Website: lowes
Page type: customer-info-address
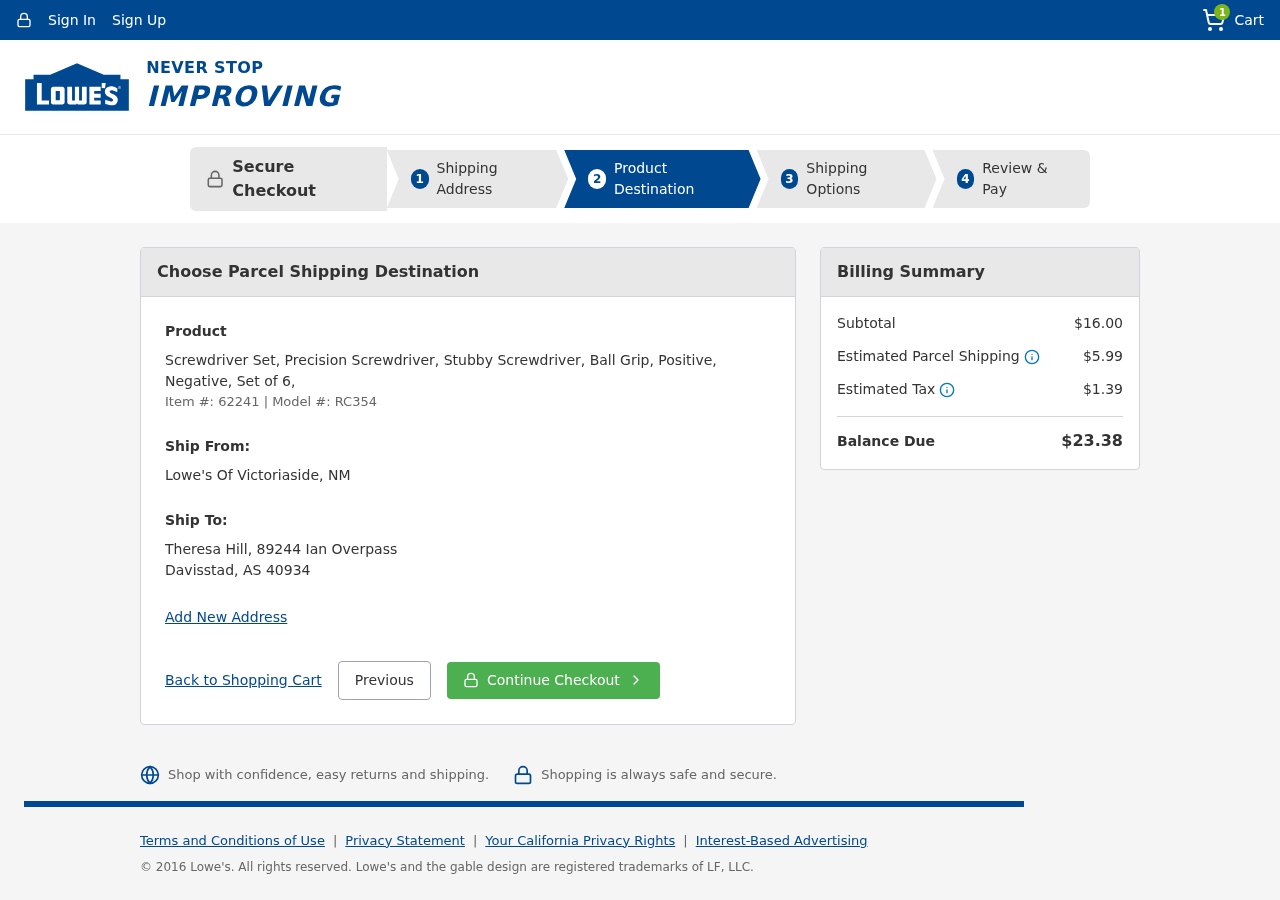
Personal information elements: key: PII_FULLNAME
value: Theresa Hill
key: PII_STREET
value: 89244 Ian Overpass
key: PII_CITY_STATE2
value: Victoriaside, NM
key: PII_CITY_STATE_ZIP
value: Davisstad, AS 40934
Product elements: key: PRODUCT1_NAME
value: Screwdriver Set, Precision Screwdriver, Stubby Screwdriver, Ball Grip, Positive, Negative, Set of 6,
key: PRODUCT1_ITEM_NUMBER
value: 62241
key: PRODUCT1_MODEL_NUMBER
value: RC354
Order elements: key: ORDER_NUM_ITEMS
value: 1
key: ORDER_SUBTOTAL
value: $16.00
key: ORDER_SHIPPING_COST
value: $5.99
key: ORDER_TAX
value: $1.39
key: ORDER_TOTAL
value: $23.38